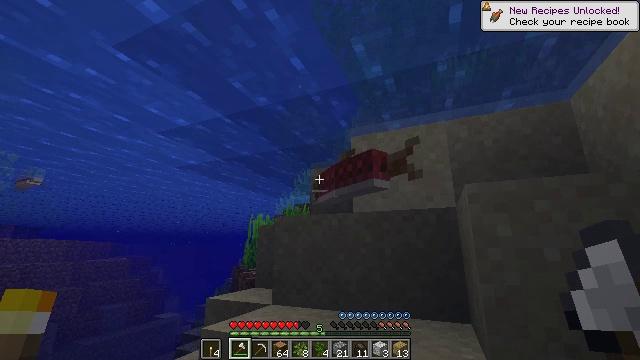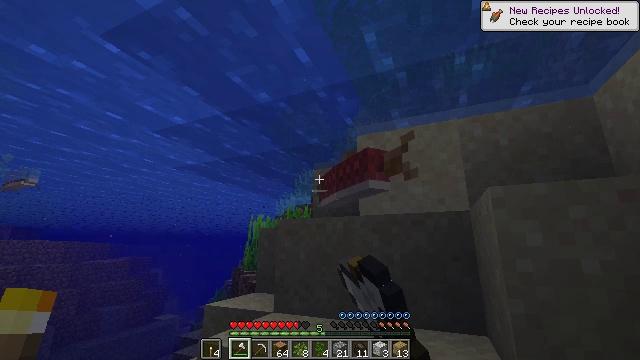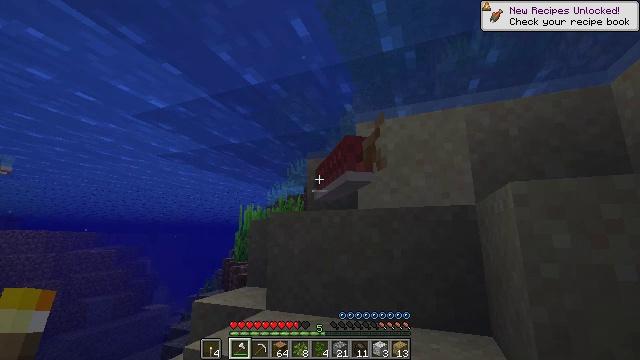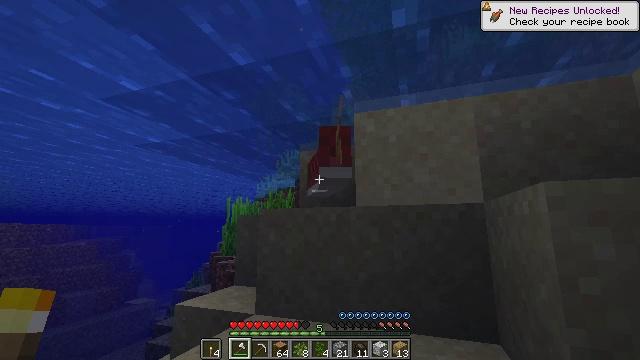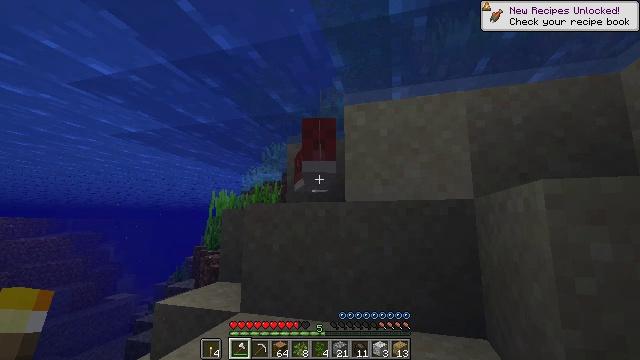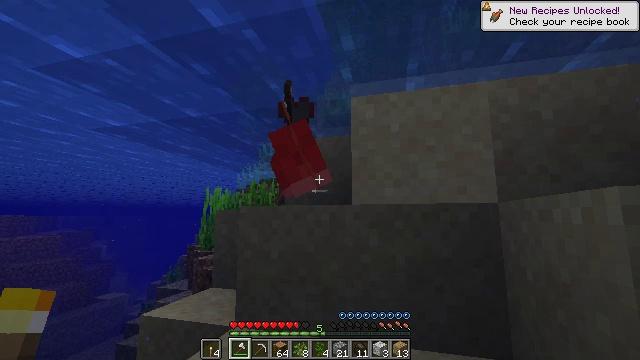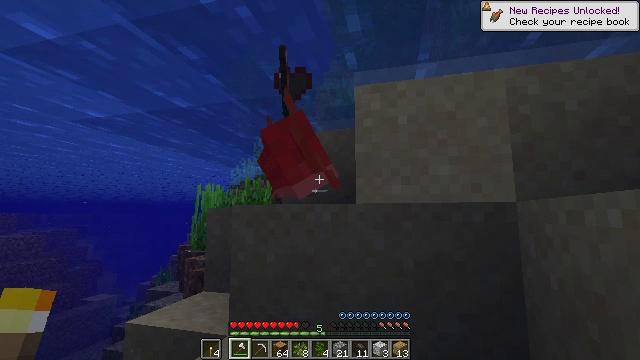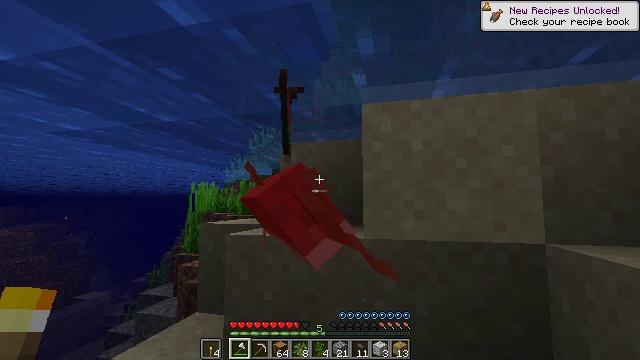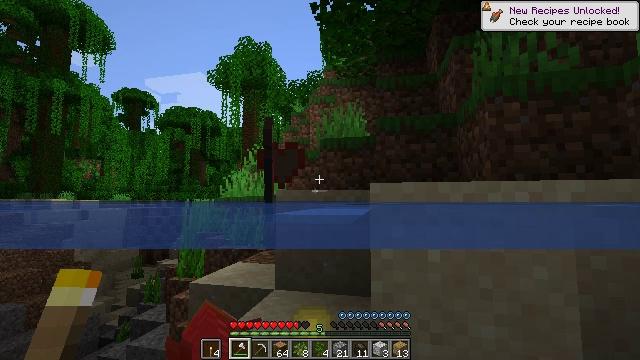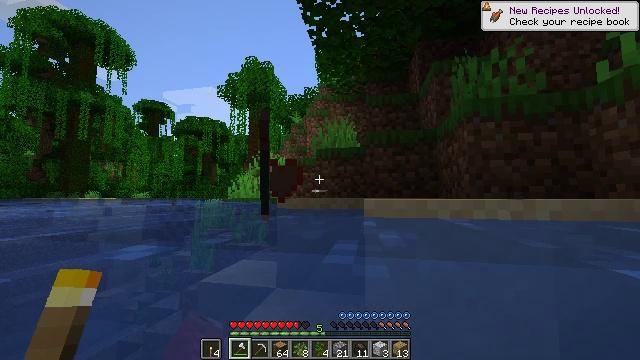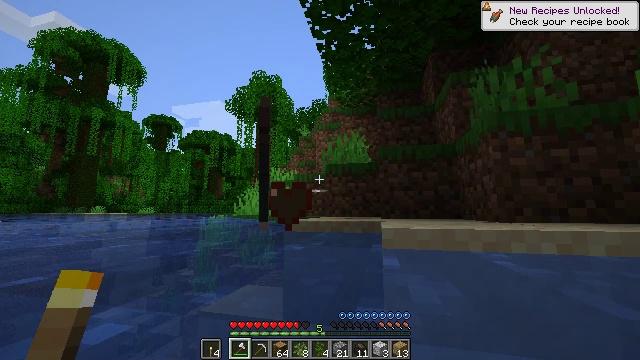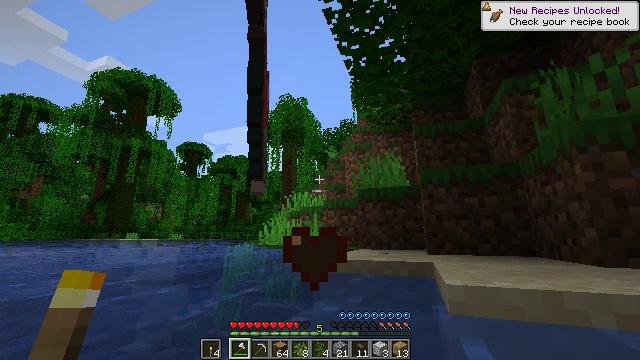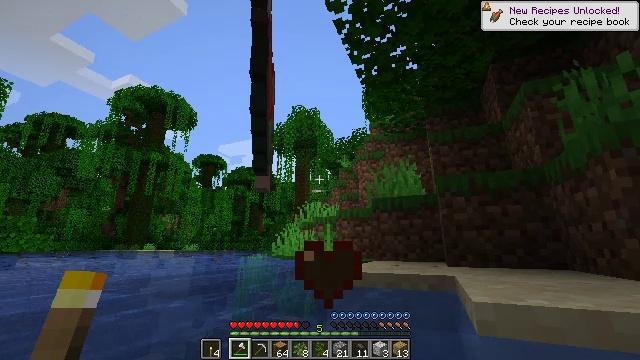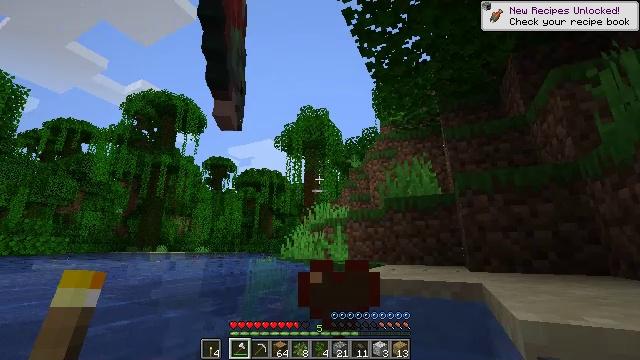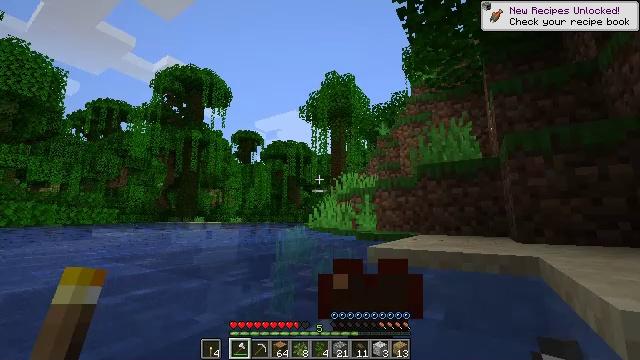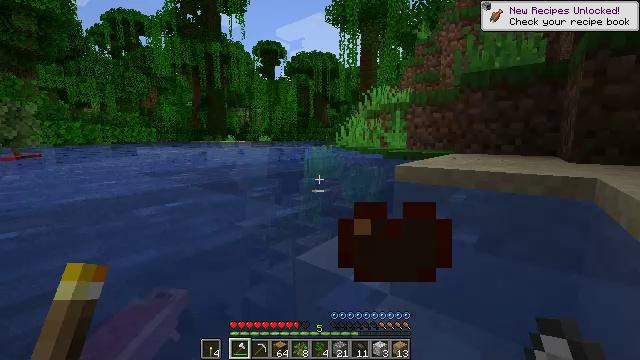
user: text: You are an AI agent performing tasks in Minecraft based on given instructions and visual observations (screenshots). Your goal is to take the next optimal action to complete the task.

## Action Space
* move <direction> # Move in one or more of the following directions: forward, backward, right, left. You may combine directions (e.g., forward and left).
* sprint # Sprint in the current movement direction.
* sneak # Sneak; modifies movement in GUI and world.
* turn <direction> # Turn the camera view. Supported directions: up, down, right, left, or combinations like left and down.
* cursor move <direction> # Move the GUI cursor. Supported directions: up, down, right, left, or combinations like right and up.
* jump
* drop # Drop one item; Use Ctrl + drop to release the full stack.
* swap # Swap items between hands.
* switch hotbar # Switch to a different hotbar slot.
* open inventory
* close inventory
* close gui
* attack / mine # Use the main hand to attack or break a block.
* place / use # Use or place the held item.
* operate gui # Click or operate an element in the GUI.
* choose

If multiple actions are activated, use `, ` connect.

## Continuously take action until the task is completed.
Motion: motion action
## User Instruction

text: Kill aquatic mobs.
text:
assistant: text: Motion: move forward, sprint, attack / mine
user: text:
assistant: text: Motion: move forward, sprint, turn right and down, attack / mine
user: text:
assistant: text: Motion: move forward, sprint, turn right and down
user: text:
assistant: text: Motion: move forward, sprint, turn right and down
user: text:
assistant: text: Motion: move forward, sprint
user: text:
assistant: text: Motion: move forward, sprint
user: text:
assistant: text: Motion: move forward, sprint, turn down
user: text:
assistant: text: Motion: move forward, sprint, turn right
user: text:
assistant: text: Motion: move forward, sprint, turn right
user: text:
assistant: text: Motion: move forward, sprint, turn left and up
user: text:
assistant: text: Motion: move forward, sprint, turn left and up
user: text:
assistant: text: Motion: move forward, sprint, turn left and up
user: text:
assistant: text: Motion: move forward, sprint, turn left
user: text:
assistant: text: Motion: move forward, sprint, turn left and down
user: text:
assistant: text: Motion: move forward, sprint, turn left and down
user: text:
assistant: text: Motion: move forward, sprint, turn left and down
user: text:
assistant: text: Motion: move forward, sprint, turn left and down
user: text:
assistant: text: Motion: move forward, sprint, turn left and down
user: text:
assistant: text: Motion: move forward, sprint, turn left and down
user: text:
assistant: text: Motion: move forward, sprint, turn left and down
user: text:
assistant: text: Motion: move forward, sprint, turn left and down
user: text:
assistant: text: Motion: move forward, sprint, turn left
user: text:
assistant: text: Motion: move forward, sprint, turn left
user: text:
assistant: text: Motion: move forward, sprint, turn left and up
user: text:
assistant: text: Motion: move forward, sprint, turn left and up
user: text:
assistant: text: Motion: move forward, sprint, turn left and up
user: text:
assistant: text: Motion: move forward, sprint, turn left and up
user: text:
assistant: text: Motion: move forward, sprint, turn left
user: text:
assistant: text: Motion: move forward, sprint, turn left
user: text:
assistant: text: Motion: move forward, sprint